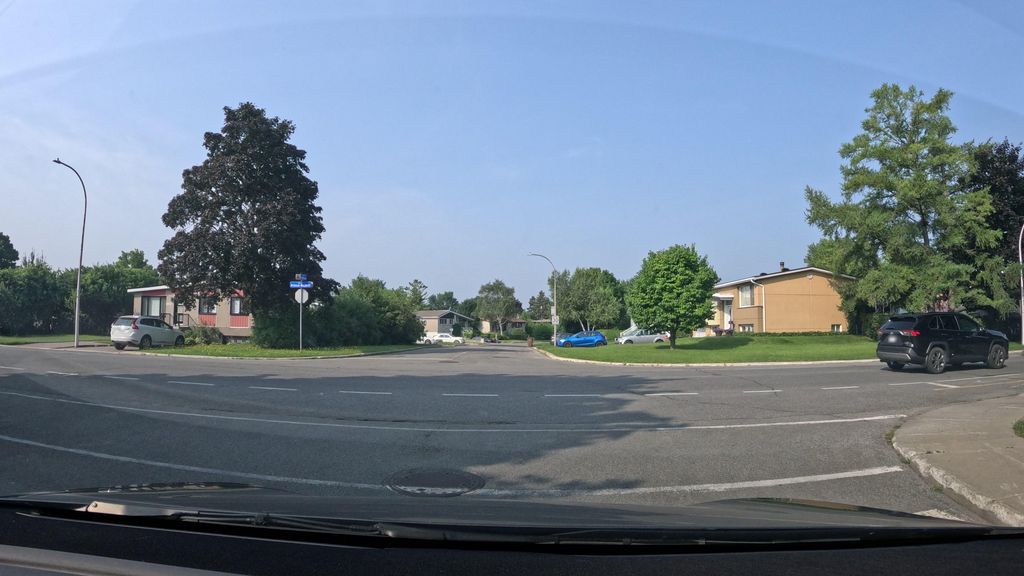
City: montreal